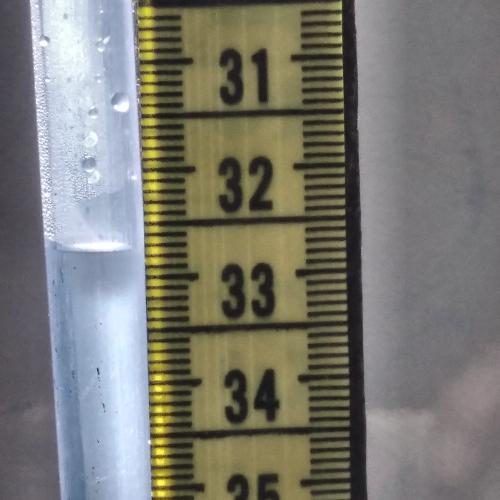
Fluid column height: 32.7 cm